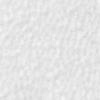
Label: no_change